Field crop: tomato
Growth stage: 1
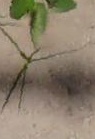
Species: cyperus